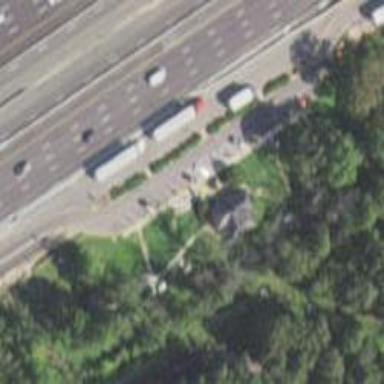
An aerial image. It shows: Rest area along the road.